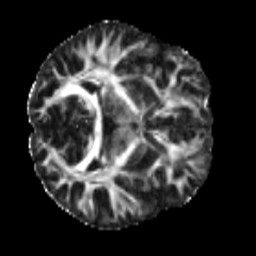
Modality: FA
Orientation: axial
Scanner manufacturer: siemens
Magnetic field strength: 3 T
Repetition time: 4 s
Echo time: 0.0594 s